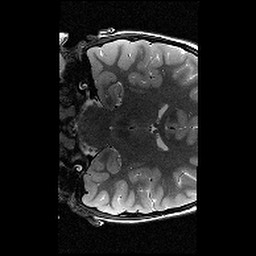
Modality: T2w
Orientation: coronal
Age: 11
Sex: male
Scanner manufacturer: siemens
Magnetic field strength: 3 T
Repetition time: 9.23 s
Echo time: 0.067 s